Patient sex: M
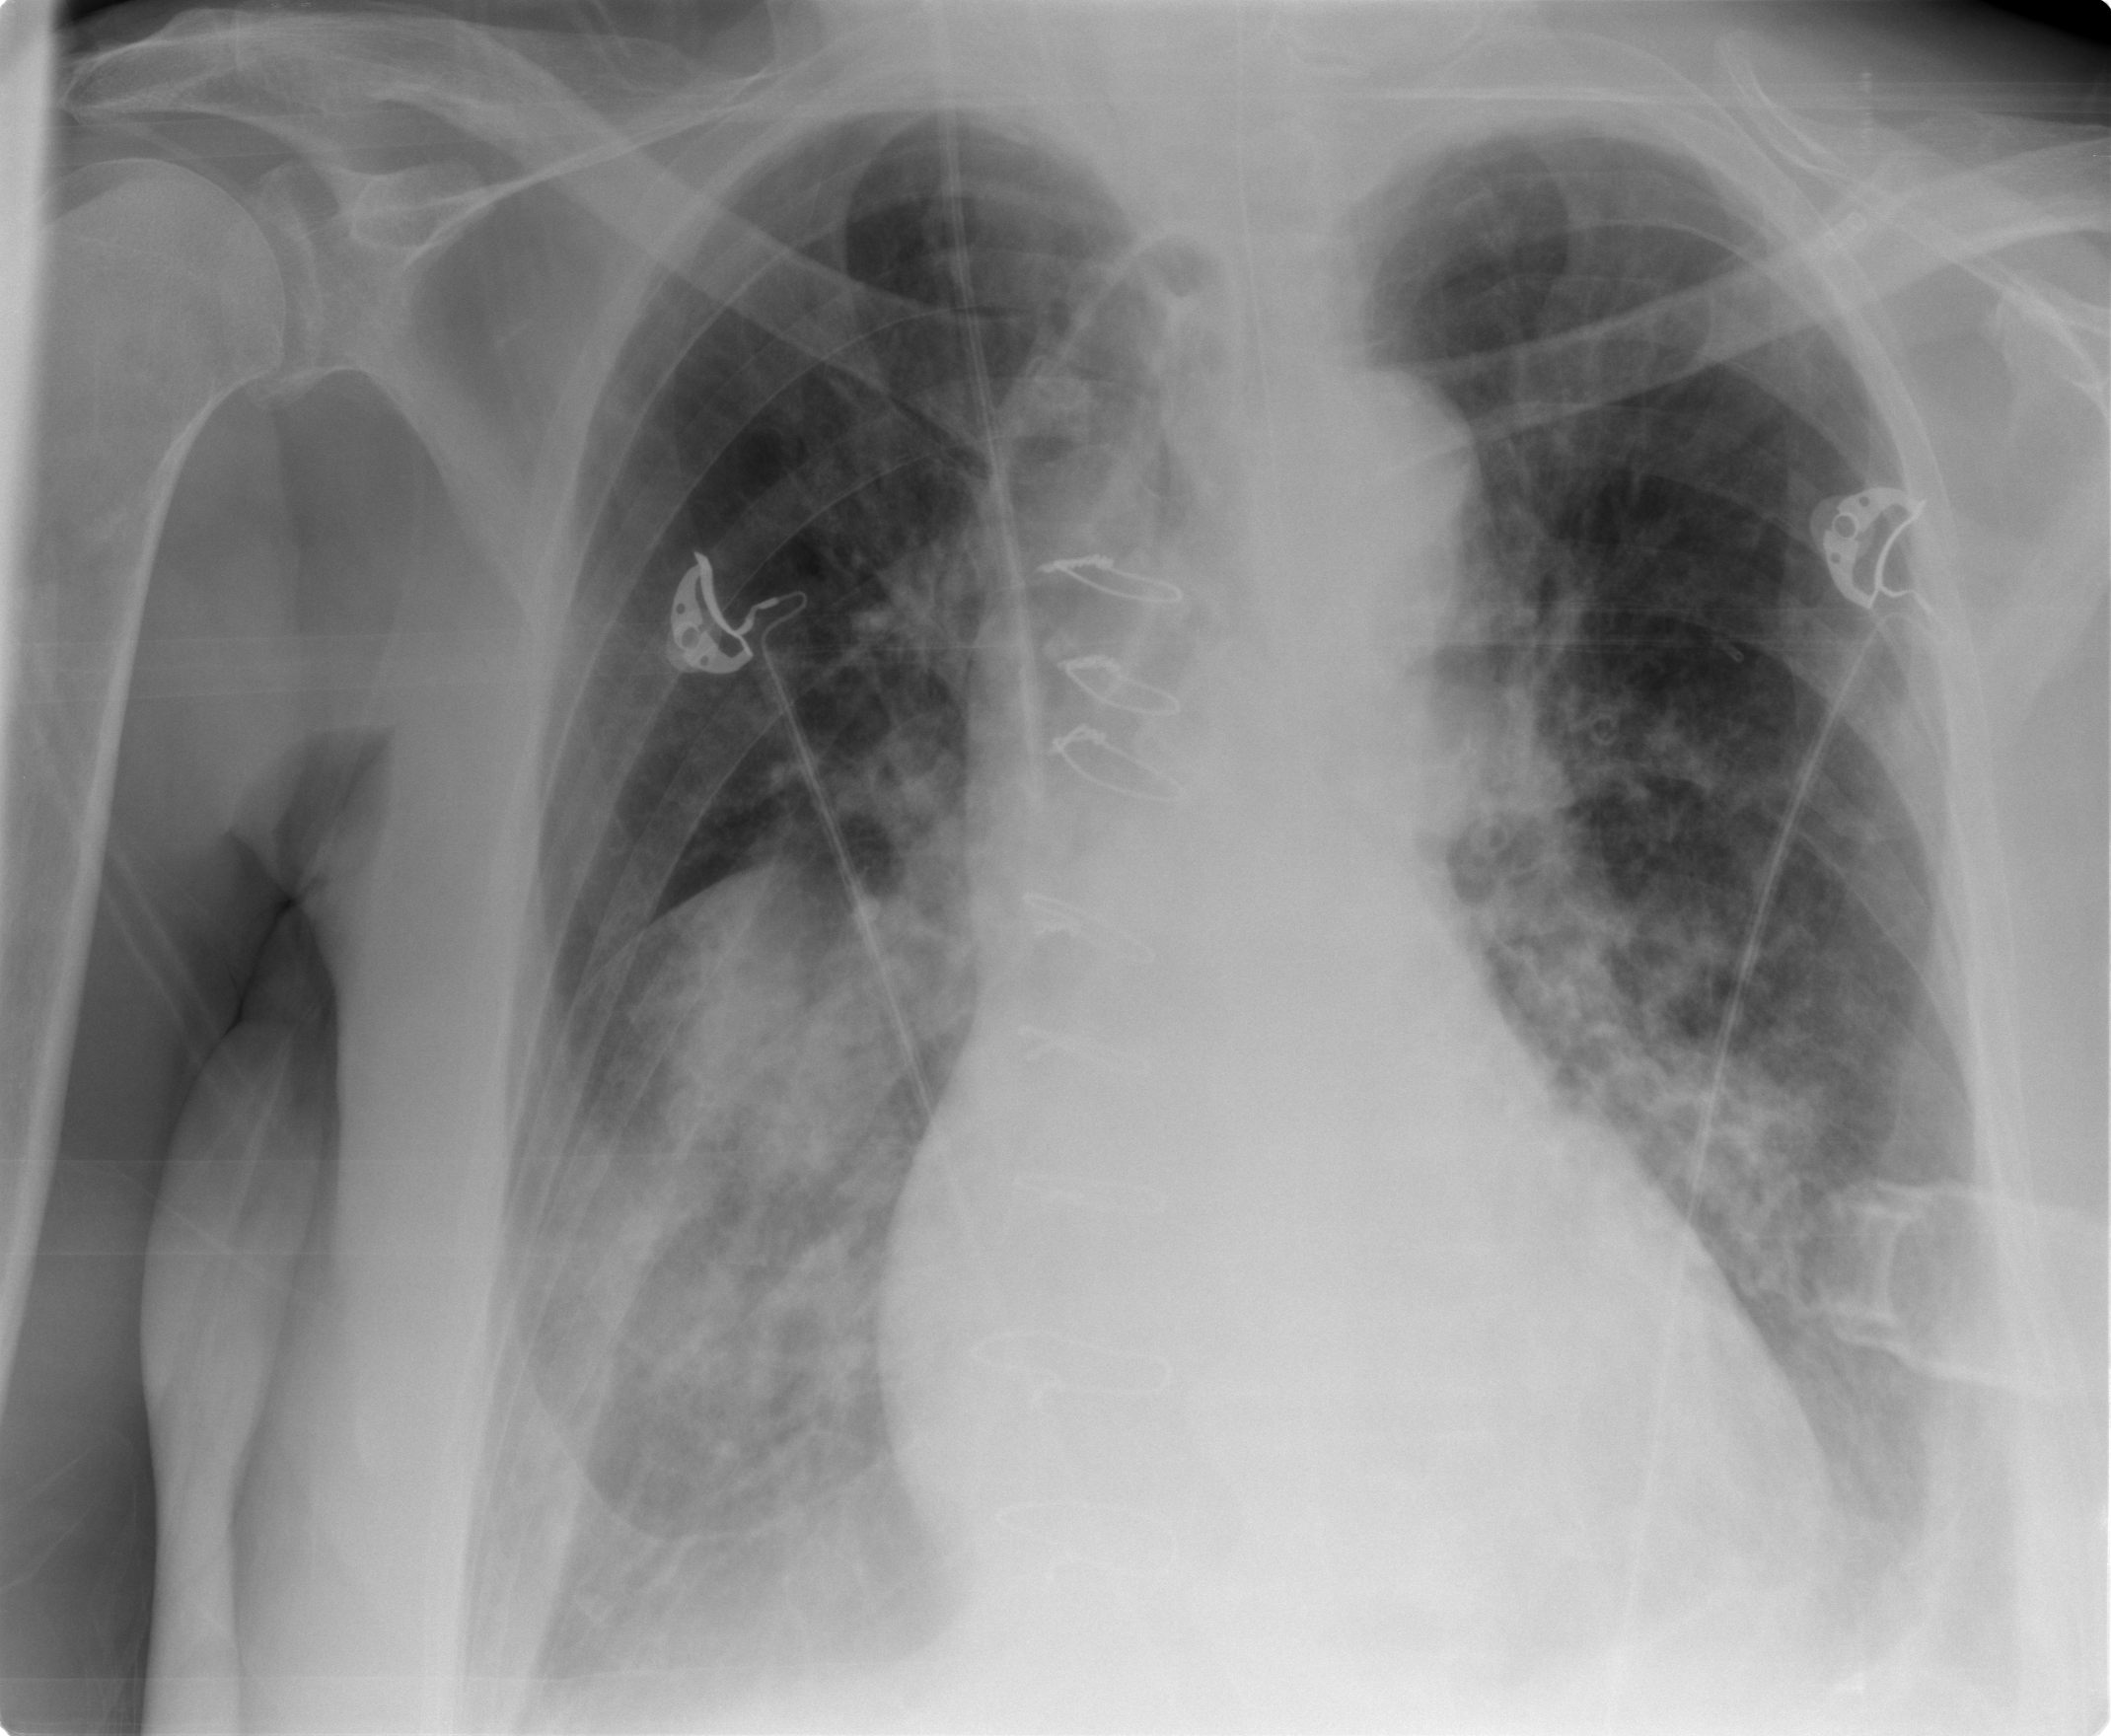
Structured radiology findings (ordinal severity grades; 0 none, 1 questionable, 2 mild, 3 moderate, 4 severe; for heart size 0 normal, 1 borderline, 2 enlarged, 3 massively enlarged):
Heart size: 2
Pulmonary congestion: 2
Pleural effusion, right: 3
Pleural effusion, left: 2
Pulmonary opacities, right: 2
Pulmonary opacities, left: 2
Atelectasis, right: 3
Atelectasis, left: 2